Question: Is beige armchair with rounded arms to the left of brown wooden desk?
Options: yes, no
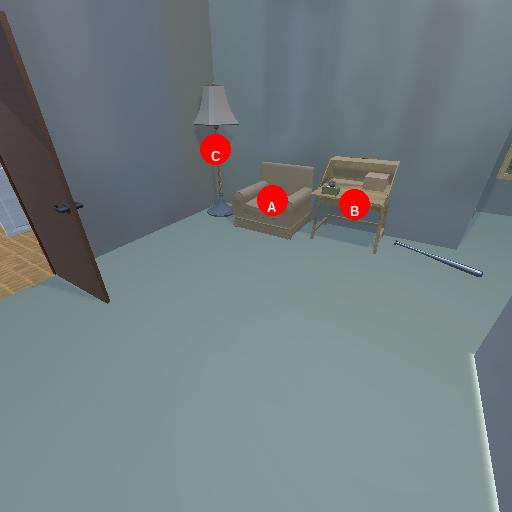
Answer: yes